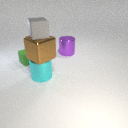
large cyan metal cylinder in front of large purple metal cylinder